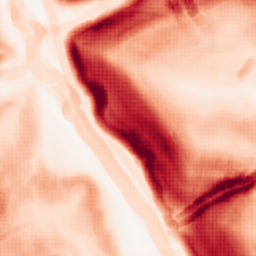
Category: morphological
Decomposition family: morphological_gradient
Decomposition parameters: size: 7
shape: disk
Upsampling method: sinc_blackman
Upsampling parameters: scale: 8
kernel_size: 16
Upsampling scale: 8